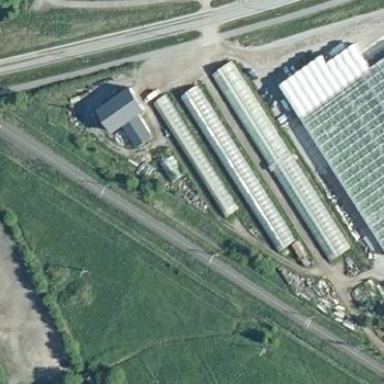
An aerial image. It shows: Greenhouse.